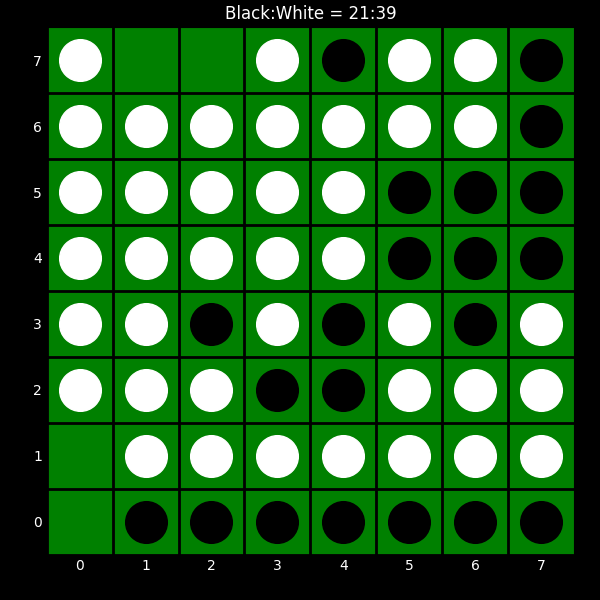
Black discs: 21
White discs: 39